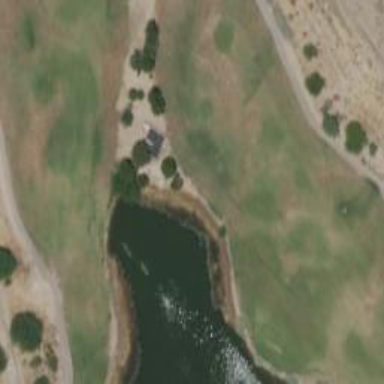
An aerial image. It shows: Golf fairway surrounded by grass.